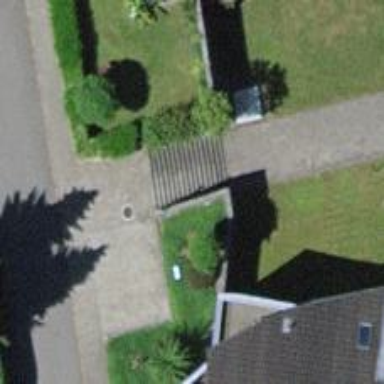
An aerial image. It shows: Road with steps.